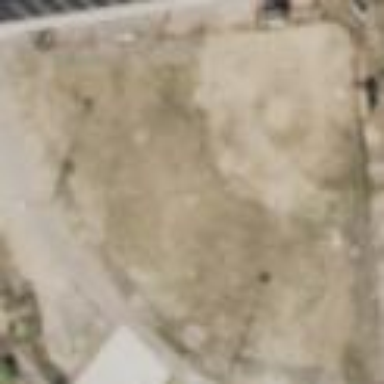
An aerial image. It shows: Baseball pitch for leisure land.